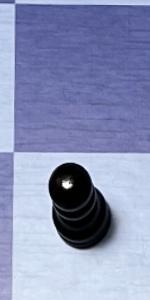
Label: Pawn_Black